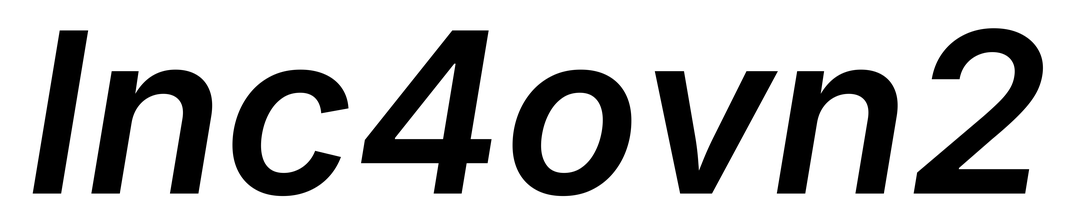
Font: Inter-Italic_SemiBold_Italic